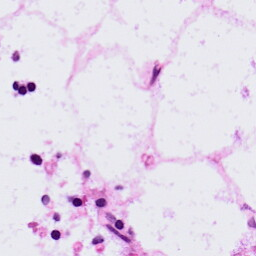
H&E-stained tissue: LymphNode